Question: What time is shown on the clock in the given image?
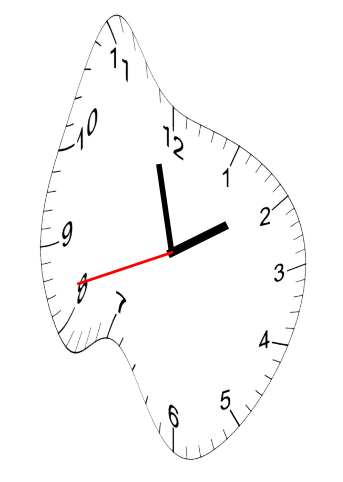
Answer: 01:57:42